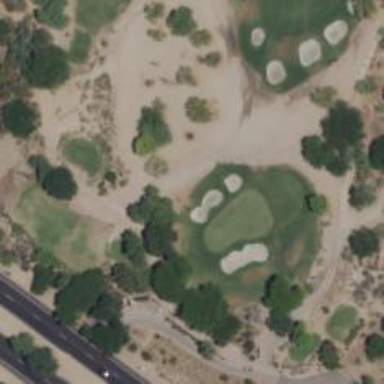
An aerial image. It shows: View of golf hole.